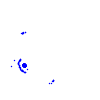
Particle: electron